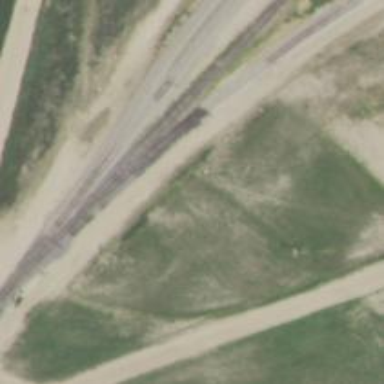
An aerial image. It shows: Railway siding with rails.